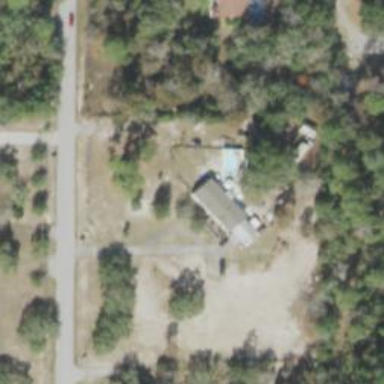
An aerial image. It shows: Driveway.